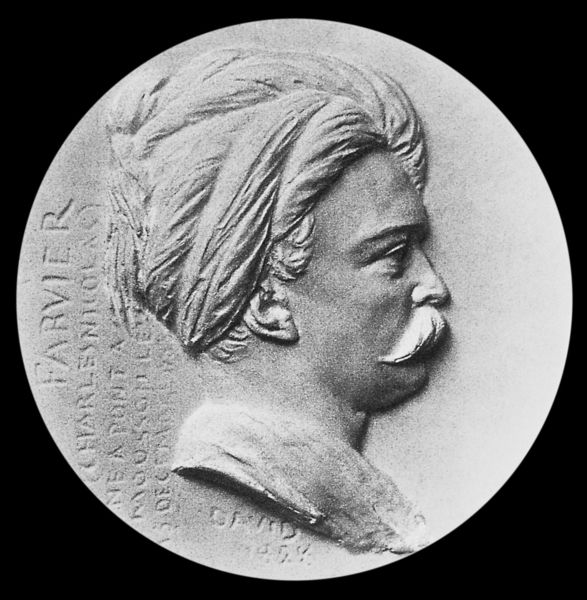
Titel: Porträtmedaillon von Fabvier
Künstler: David D’Angers
Institution: Angers, Musées d’Angers, Galerie David d’Angers
Schlagwörter: kopf, mann, weiß, ohr, profil, tuch, bart, schnurrbart, stein, teller, bildnis, portrait, porträt, haare, kopfbedeckung, relief, schrift, schnurbart, kopftuch, büste, seitenansicht, schnauzbart, schnauzer, ohrläppchen, medaillon, orient, scheibe, text, gravur, schnautzer, sammlung, medaille, oberlippenbart, gips, david, turban, mamor, münze, bildhauerarbeit, türke, sitenansicht, farvier, faruier